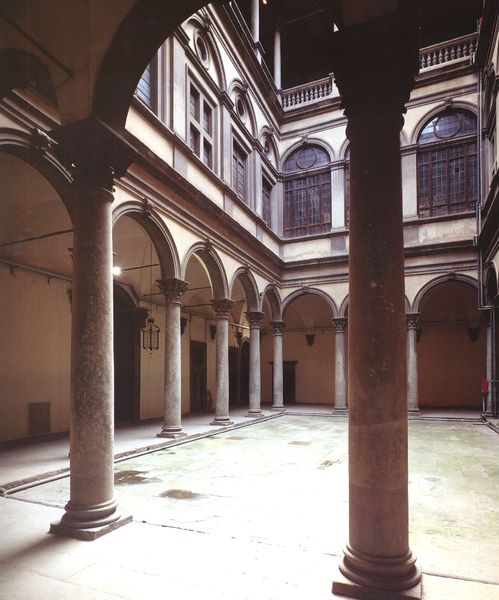
Titel: Florenz, Palazzo Strozzi
Standort: Florenz (EU - I - Toskana)
Schlagwörter: schatten, braun, fenster, hell, lampe, lampen, laterne, licht, marmor, säule, säulen, gebäude, haus, rot, beige, architektur, sockel, stein, bild, erde, sonne, leuchte, renaissance, balkon, bogen, mauer, tag, hof, türe, pilaster, rundbogen, geländer, geschlossen, reflexion, foto, bögen, arkade, innenhof, bla, kloster, palast, balustrade, beton, architrav, arkaden, rom, kapitell, fries, geige, gesims, mittelalter, rundbögen, museum, butzenscheiben, sakral, palais, atrium, erdgeschoss, prachtvoll, öllampen, säulenhof, gewolbt, wolben, luchte, palazzop, atrieum